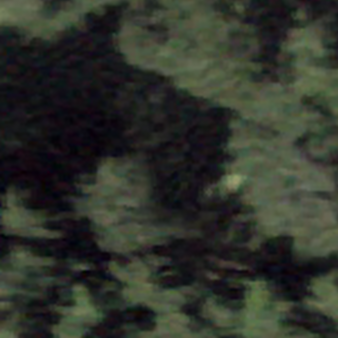
Label: other